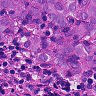
Metastatic tissue present: yes